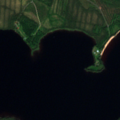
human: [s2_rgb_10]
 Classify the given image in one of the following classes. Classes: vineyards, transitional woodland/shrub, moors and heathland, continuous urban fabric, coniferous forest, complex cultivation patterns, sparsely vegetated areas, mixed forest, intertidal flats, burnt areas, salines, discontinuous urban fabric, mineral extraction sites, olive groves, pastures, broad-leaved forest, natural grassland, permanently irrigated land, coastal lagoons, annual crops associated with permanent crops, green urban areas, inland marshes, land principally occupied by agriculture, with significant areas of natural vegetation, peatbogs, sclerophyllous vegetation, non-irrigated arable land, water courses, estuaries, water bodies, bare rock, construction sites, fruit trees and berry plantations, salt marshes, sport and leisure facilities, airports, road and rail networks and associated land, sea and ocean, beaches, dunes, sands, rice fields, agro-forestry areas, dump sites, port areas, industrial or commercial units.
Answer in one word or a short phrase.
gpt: coniferous forest, transitional woodland/shrub, water bodies